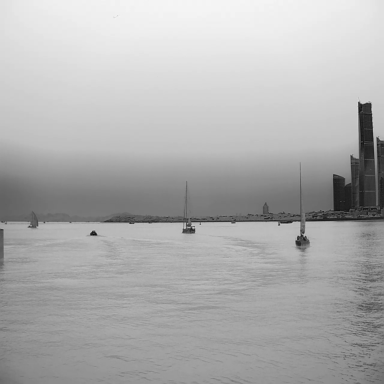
There are two container_ships in the infrared image.